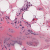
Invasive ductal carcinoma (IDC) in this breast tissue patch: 1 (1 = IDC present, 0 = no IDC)